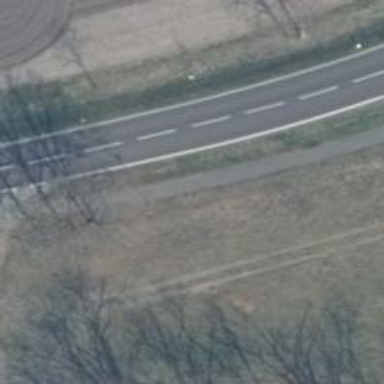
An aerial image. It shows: Secondary road with asphalt surface.